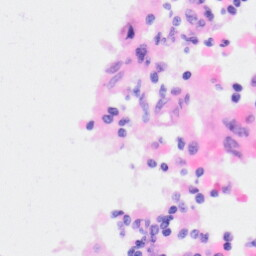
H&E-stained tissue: Kidney